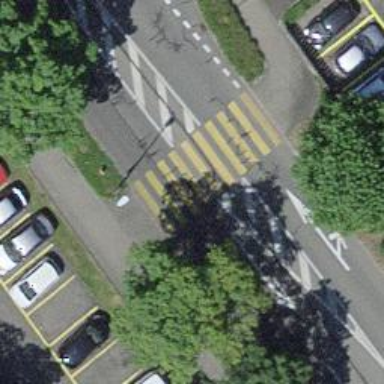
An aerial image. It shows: Uncontrolled crossing with yellow zebra marking and island in the middle.